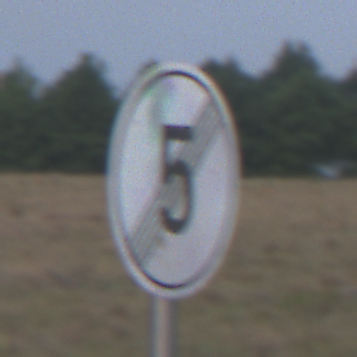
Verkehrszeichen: EndeGeschwindigkeit5
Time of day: SunriseSunset
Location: Outdoor (Nature)
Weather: Overcast
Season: NotSpecified
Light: Natural